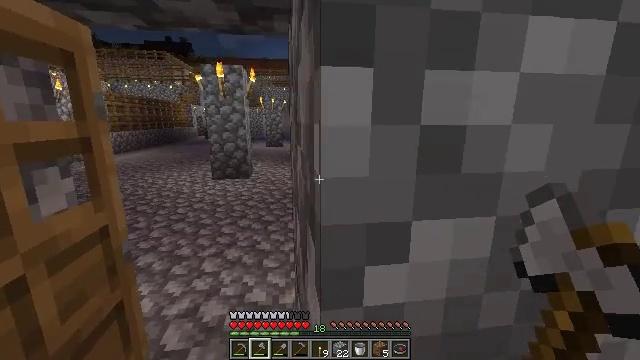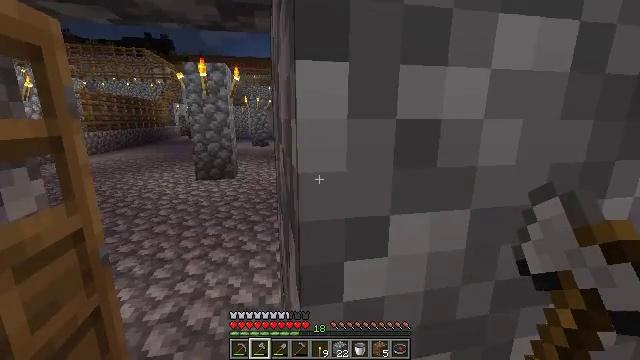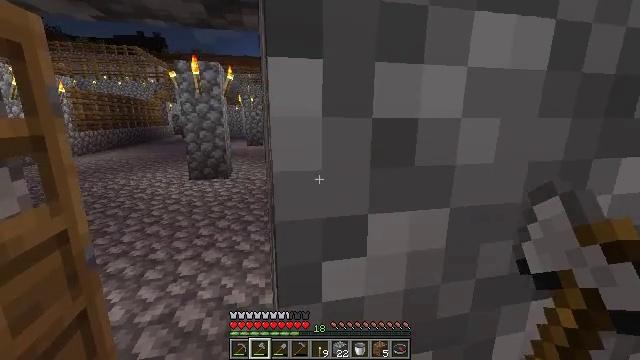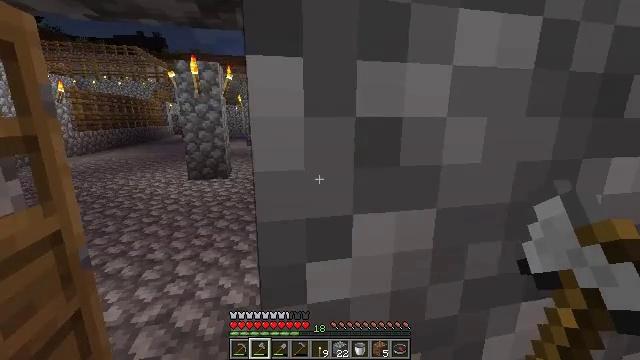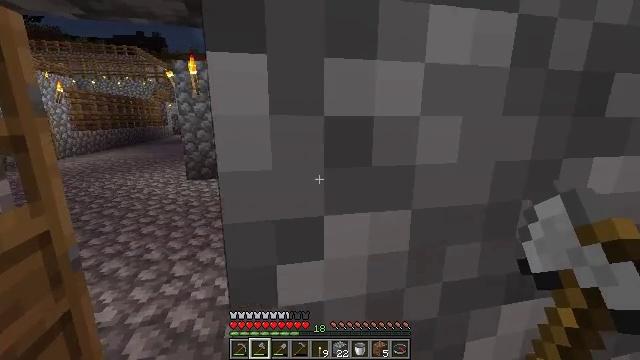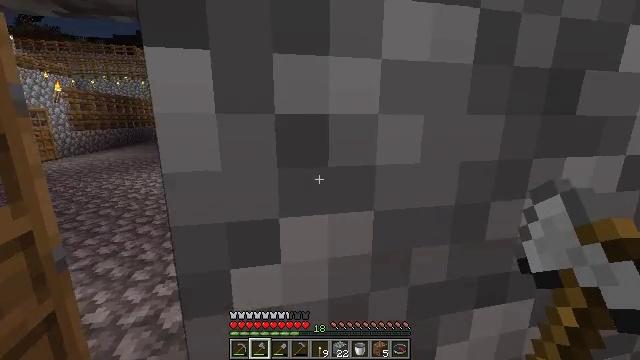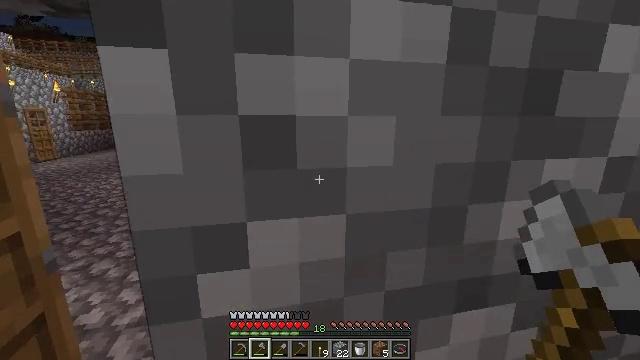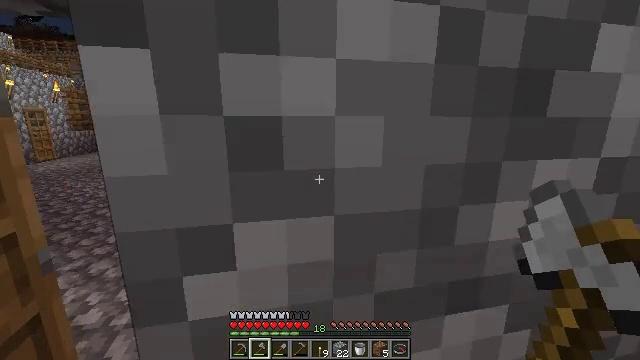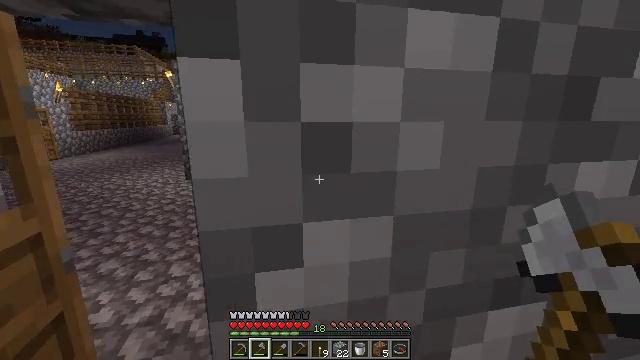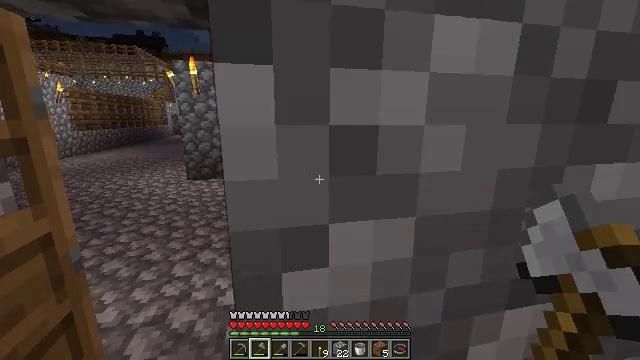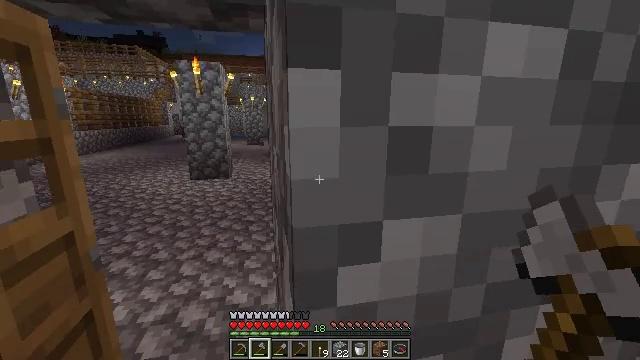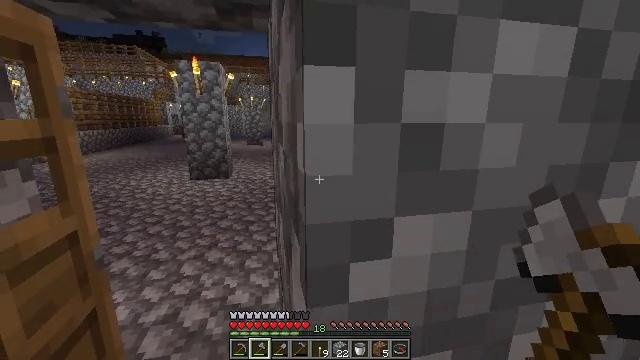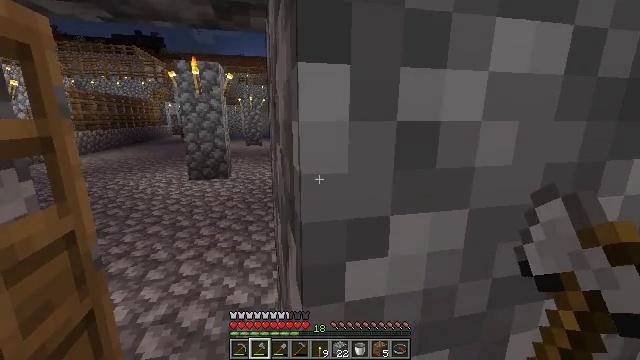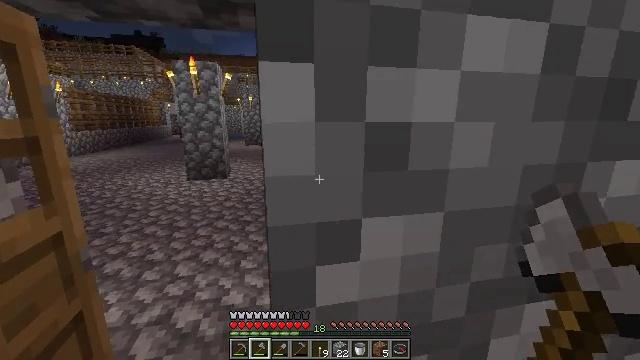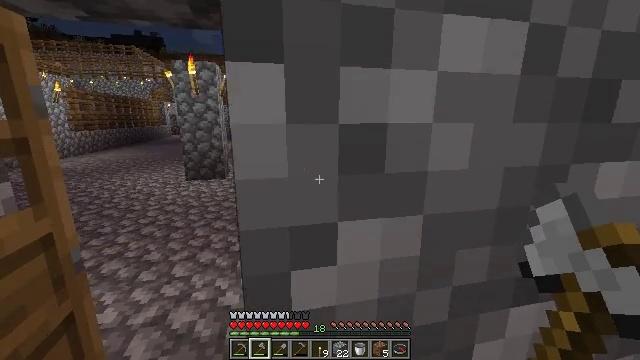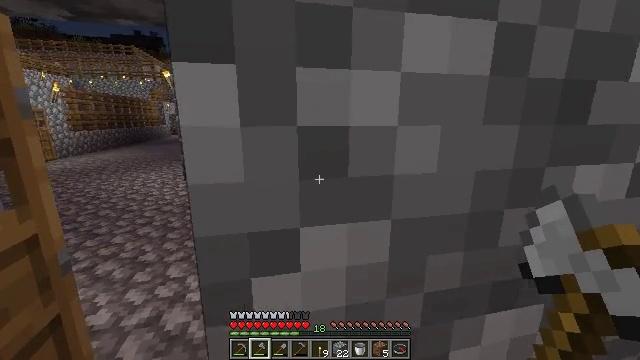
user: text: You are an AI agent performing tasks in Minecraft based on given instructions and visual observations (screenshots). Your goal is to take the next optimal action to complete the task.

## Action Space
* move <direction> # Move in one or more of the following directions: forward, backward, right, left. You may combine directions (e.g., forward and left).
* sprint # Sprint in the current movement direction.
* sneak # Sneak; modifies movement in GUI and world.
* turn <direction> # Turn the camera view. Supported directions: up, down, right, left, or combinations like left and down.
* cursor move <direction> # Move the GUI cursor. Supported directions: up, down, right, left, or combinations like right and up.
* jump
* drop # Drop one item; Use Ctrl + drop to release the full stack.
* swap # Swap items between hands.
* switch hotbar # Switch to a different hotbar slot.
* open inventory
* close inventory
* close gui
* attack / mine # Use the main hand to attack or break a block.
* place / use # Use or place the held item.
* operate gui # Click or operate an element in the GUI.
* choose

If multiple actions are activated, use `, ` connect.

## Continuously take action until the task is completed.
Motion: motion action
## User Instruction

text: Gather dirt.
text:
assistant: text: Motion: move forward, turn right
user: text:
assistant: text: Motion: move forward, turn right
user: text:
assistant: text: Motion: move forward
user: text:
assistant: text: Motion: move forward
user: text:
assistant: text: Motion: move forward
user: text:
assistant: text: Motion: move forward
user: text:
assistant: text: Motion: move forward and move left
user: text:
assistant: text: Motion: move forward and move left
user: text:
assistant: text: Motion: move forward and move left
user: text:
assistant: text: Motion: move forward
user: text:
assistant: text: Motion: move forward
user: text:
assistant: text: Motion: move forward
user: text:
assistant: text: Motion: move forward
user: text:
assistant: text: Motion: move forward
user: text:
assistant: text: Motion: move forward
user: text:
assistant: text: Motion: move forward
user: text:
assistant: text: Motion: move forward
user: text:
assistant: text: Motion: move forward
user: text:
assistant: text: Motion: move forward and move left
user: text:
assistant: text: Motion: move forward and move left
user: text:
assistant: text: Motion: move forward and move left
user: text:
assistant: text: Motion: move forward and move left
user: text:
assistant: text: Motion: move forward and move left
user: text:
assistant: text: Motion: move forward and move left
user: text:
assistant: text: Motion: move forward
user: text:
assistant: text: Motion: move forward
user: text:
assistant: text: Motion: move forward
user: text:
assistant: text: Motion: move forward
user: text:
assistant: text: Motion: move forward
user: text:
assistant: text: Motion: move forward